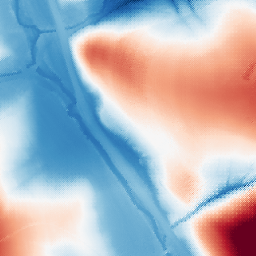
Category: morphological
Decomposition family: tophat_combined
Decomposition parameters: size: 100
Upsampling method: regularized
Upsampling parameters: scale: 4
lambda_reg: 0.1
Upsampling scale: 4